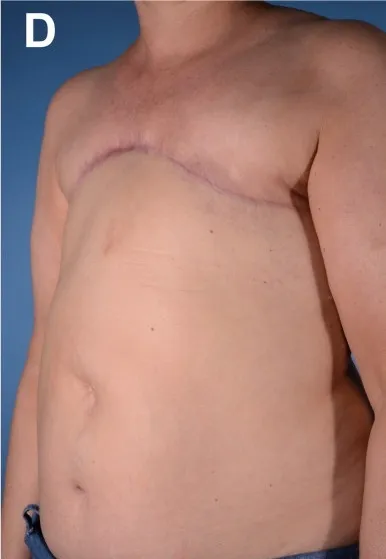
Postoperative aesthetic outcome at 11 months follow-up. (D) Left oblique view.
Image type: medical_photograph (other_medical_photograph)